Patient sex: M
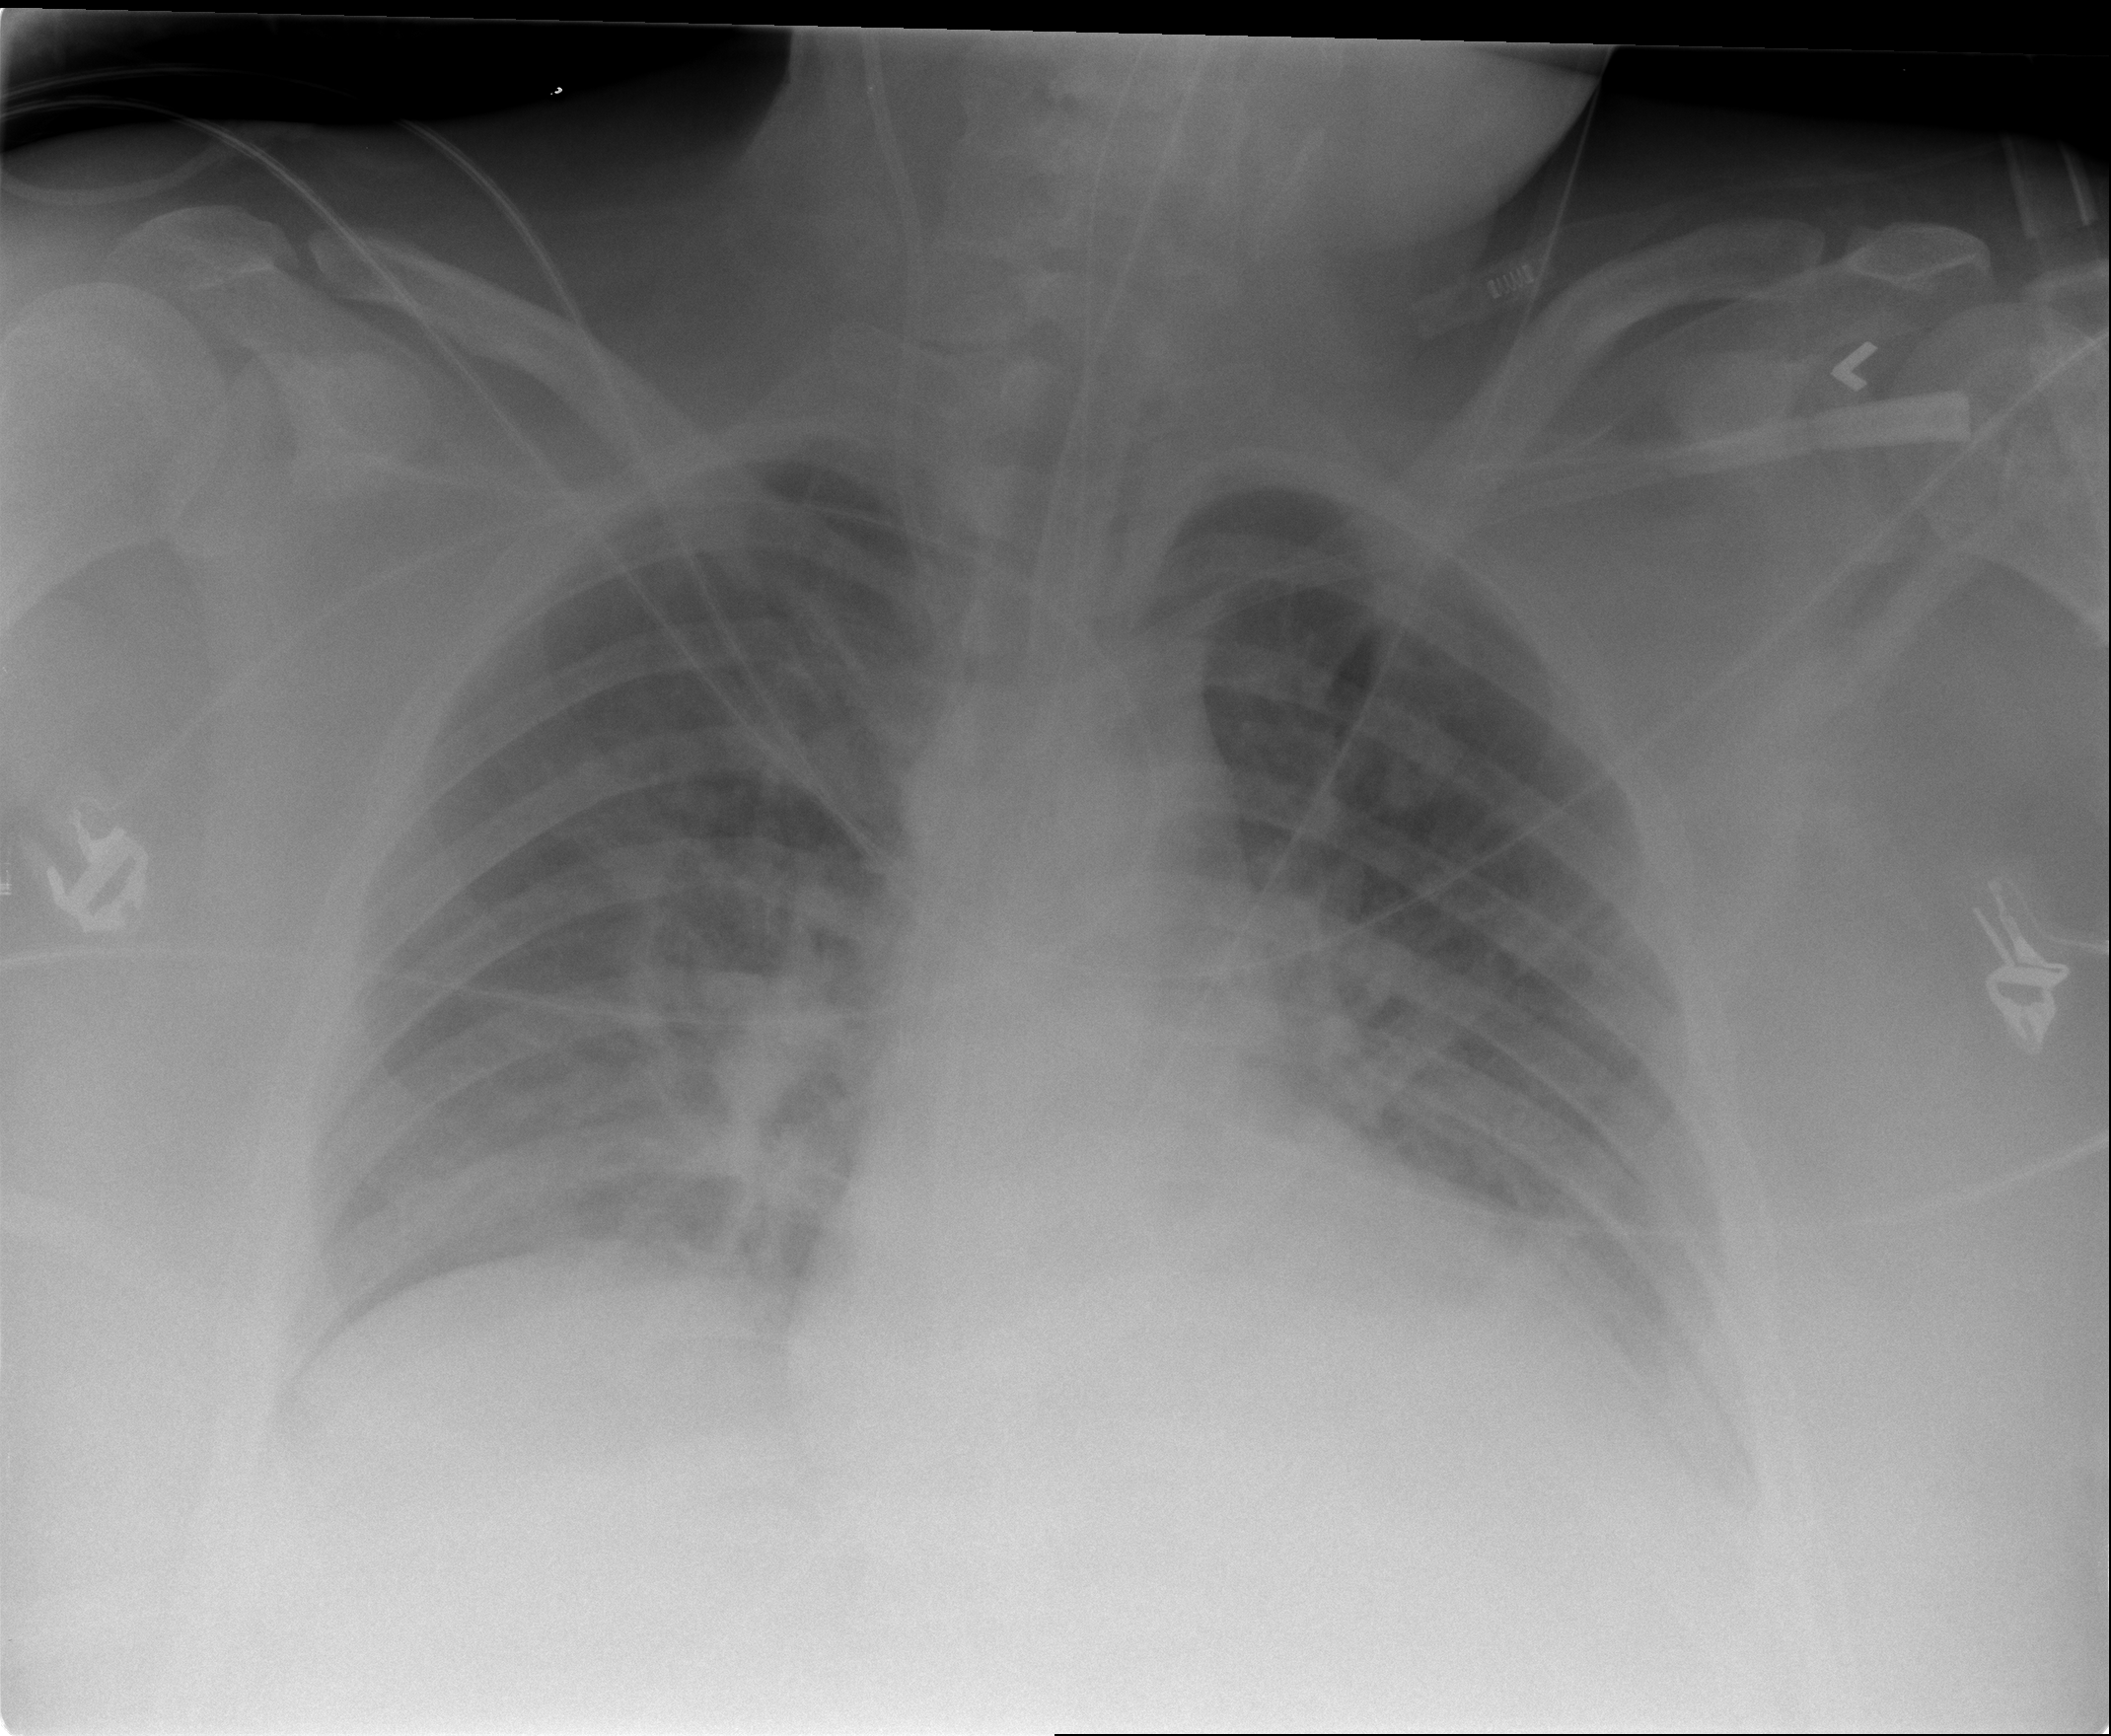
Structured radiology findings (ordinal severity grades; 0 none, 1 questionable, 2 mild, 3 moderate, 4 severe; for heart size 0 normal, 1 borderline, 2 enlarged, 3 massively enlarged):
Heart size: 2
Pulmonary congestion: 2
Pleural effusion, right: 0
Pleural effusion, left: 1
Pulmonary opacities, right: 0
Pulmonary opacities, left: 0
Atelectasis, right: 0
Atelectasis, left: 2